Interaction volume radius: 10 \u00c5
Interaction volume height: 25 \u00c5
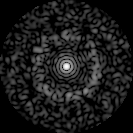
Disorder parameter: 0.8383